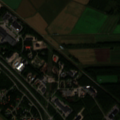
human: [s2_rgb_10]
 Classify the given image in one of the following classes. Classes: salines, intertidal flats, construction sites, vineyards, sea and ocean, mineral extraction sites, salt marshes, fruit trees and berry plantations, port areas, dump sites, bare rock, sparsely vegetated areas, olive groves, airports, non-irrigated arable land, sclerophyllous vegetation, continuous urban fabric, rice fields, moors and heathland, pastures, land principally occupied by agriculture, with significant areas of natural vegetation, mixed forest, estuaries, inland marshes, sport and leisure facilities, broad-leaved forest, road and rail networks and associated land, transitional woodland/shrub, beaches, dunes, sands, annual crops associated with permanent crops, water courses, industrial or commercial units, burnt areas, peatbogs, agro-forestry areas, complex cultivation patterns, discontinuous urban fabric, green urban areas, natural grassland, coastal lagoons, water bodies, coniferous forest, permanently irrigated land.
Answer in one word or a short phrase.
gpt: discontinuous urban fabric, industrial or commercial units, sport and leisure facilities, non-irrigated arable land, land principally occupied by agriculture, with significant areas of natural vegetation, coniferous forest, mixed forest